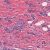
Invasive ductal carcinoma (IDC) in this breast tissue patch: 1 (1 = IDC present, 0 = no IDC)